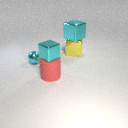
large red rubber cylinder below small cyan metal cube